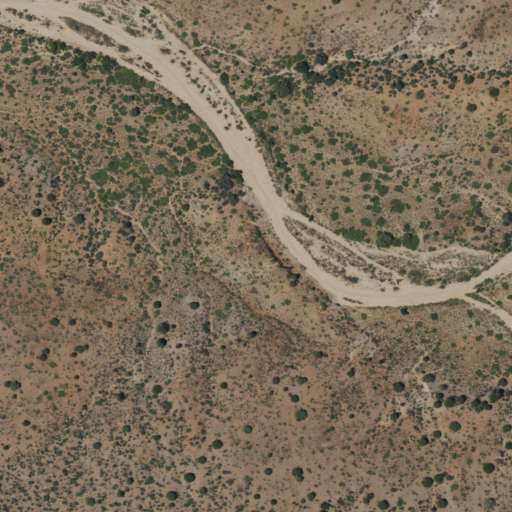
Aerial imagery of valley in New Mexico named Edgar Canyon containing shrub and grassland